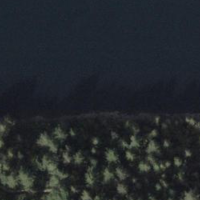
EUNIS habitat code: 14
Species observed at this site:
Papilio machaon
Sorbus aucuparia